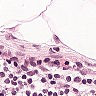
Metastatic tissue present: no